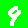
Digit: 9